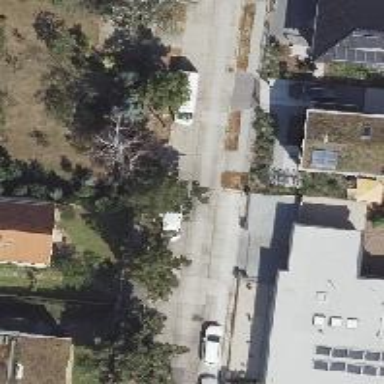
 with on-street parking on the left and street-side parking on the right. The sidewalk is on the left side."